Aerial crown-view tile of a tropical tree (Barro Colorado Island, Panama), acquired 20240918:
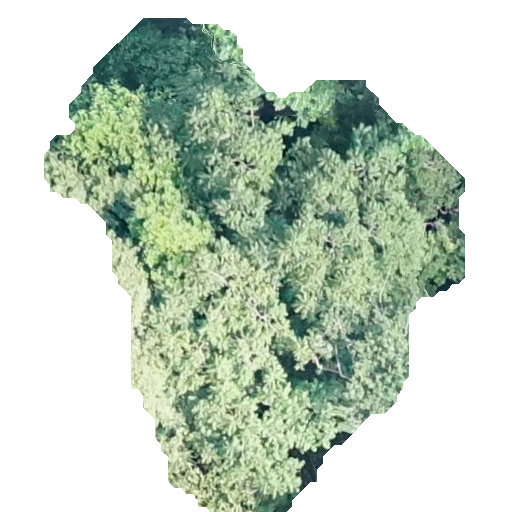
Species: Spondias mombin
GBIF accepted scientific name: Spondias mombin
Crown area: 204.844 m²